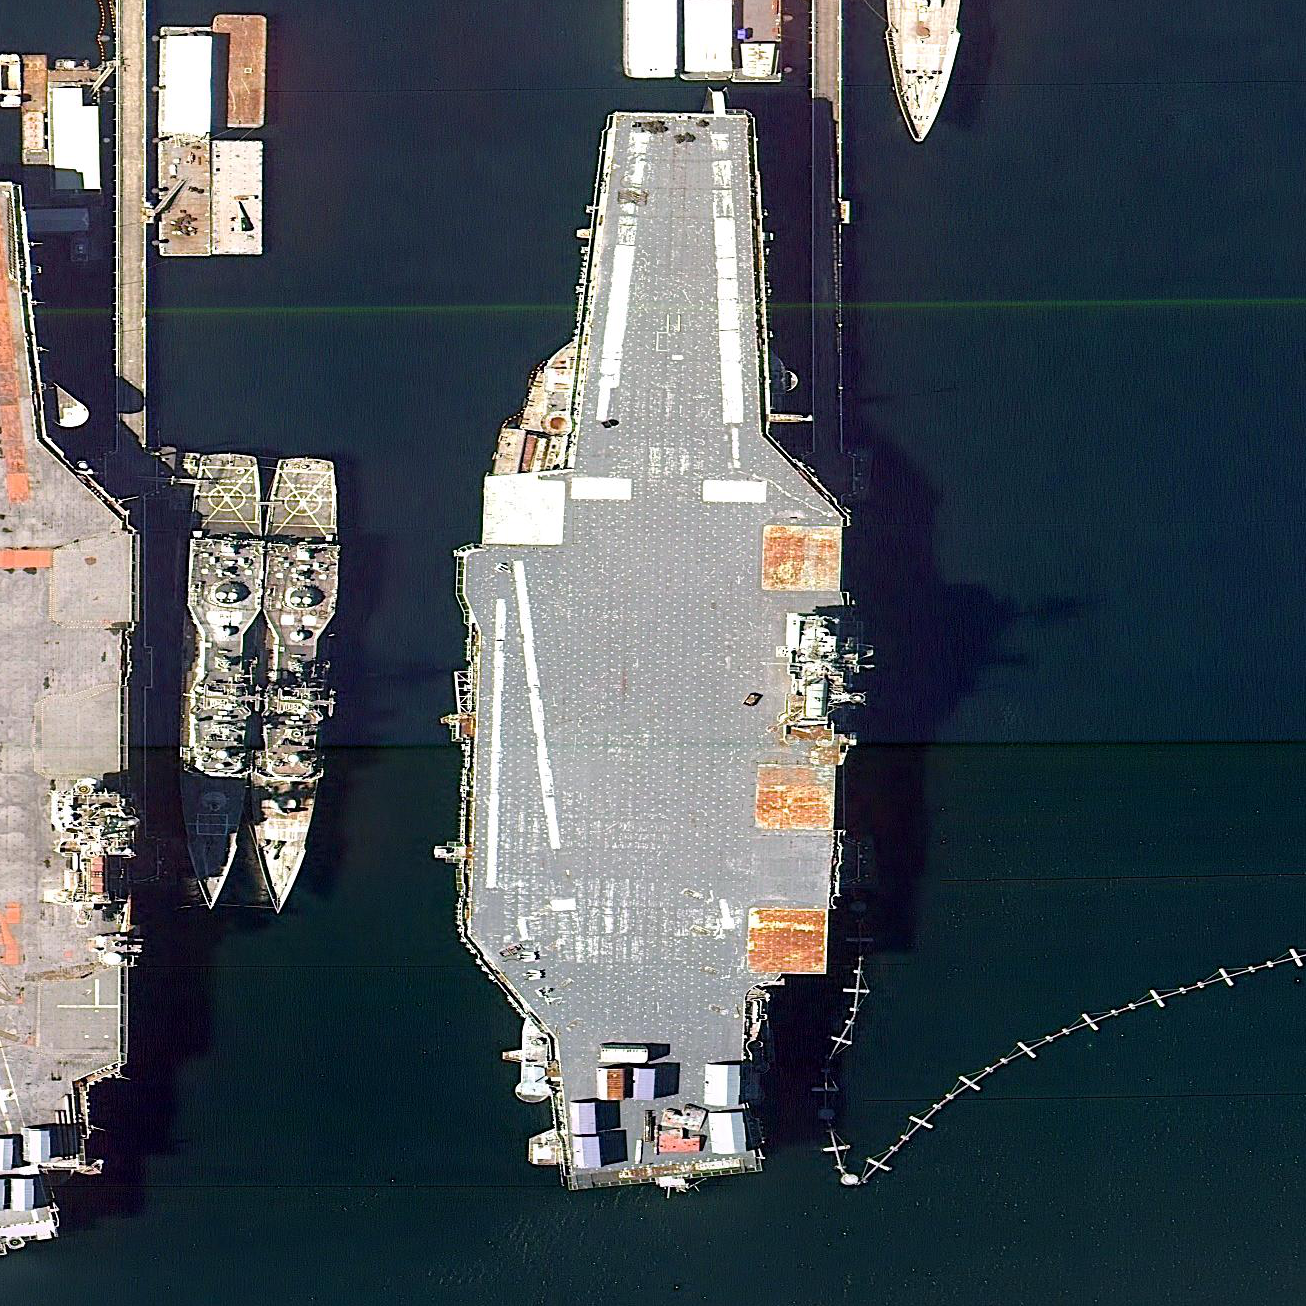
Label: aircraft_carrier